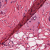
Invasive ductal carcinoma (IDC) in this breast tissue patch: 1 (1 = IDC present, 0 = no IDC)